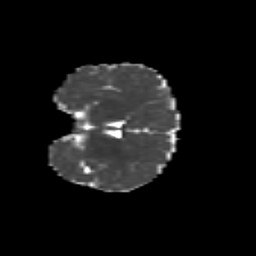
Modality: MD
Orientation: coronal
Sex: female
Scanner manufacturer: siemens
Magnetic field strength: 3 T
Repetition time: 5 s
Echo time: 0.071 s